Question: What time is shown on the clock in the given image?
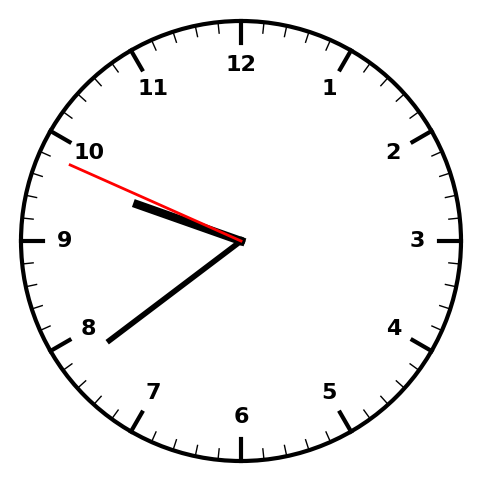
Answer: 09:38:49